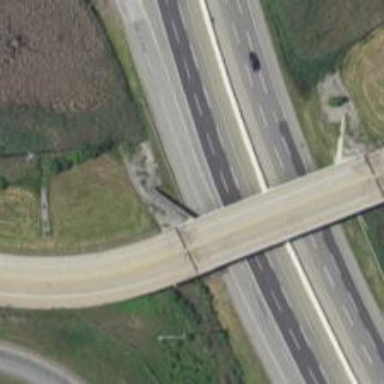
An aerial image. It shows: Bridge on motorway link.